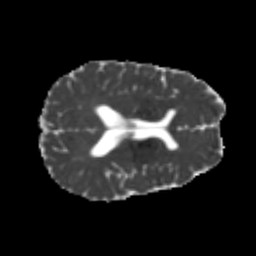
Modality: MD
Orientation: axial
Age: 25
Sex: male
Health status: healthy
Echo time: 0.074 s